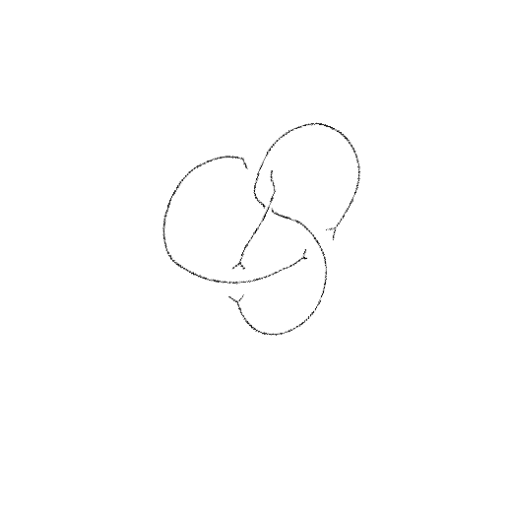
Crossing number: 4